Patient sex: M
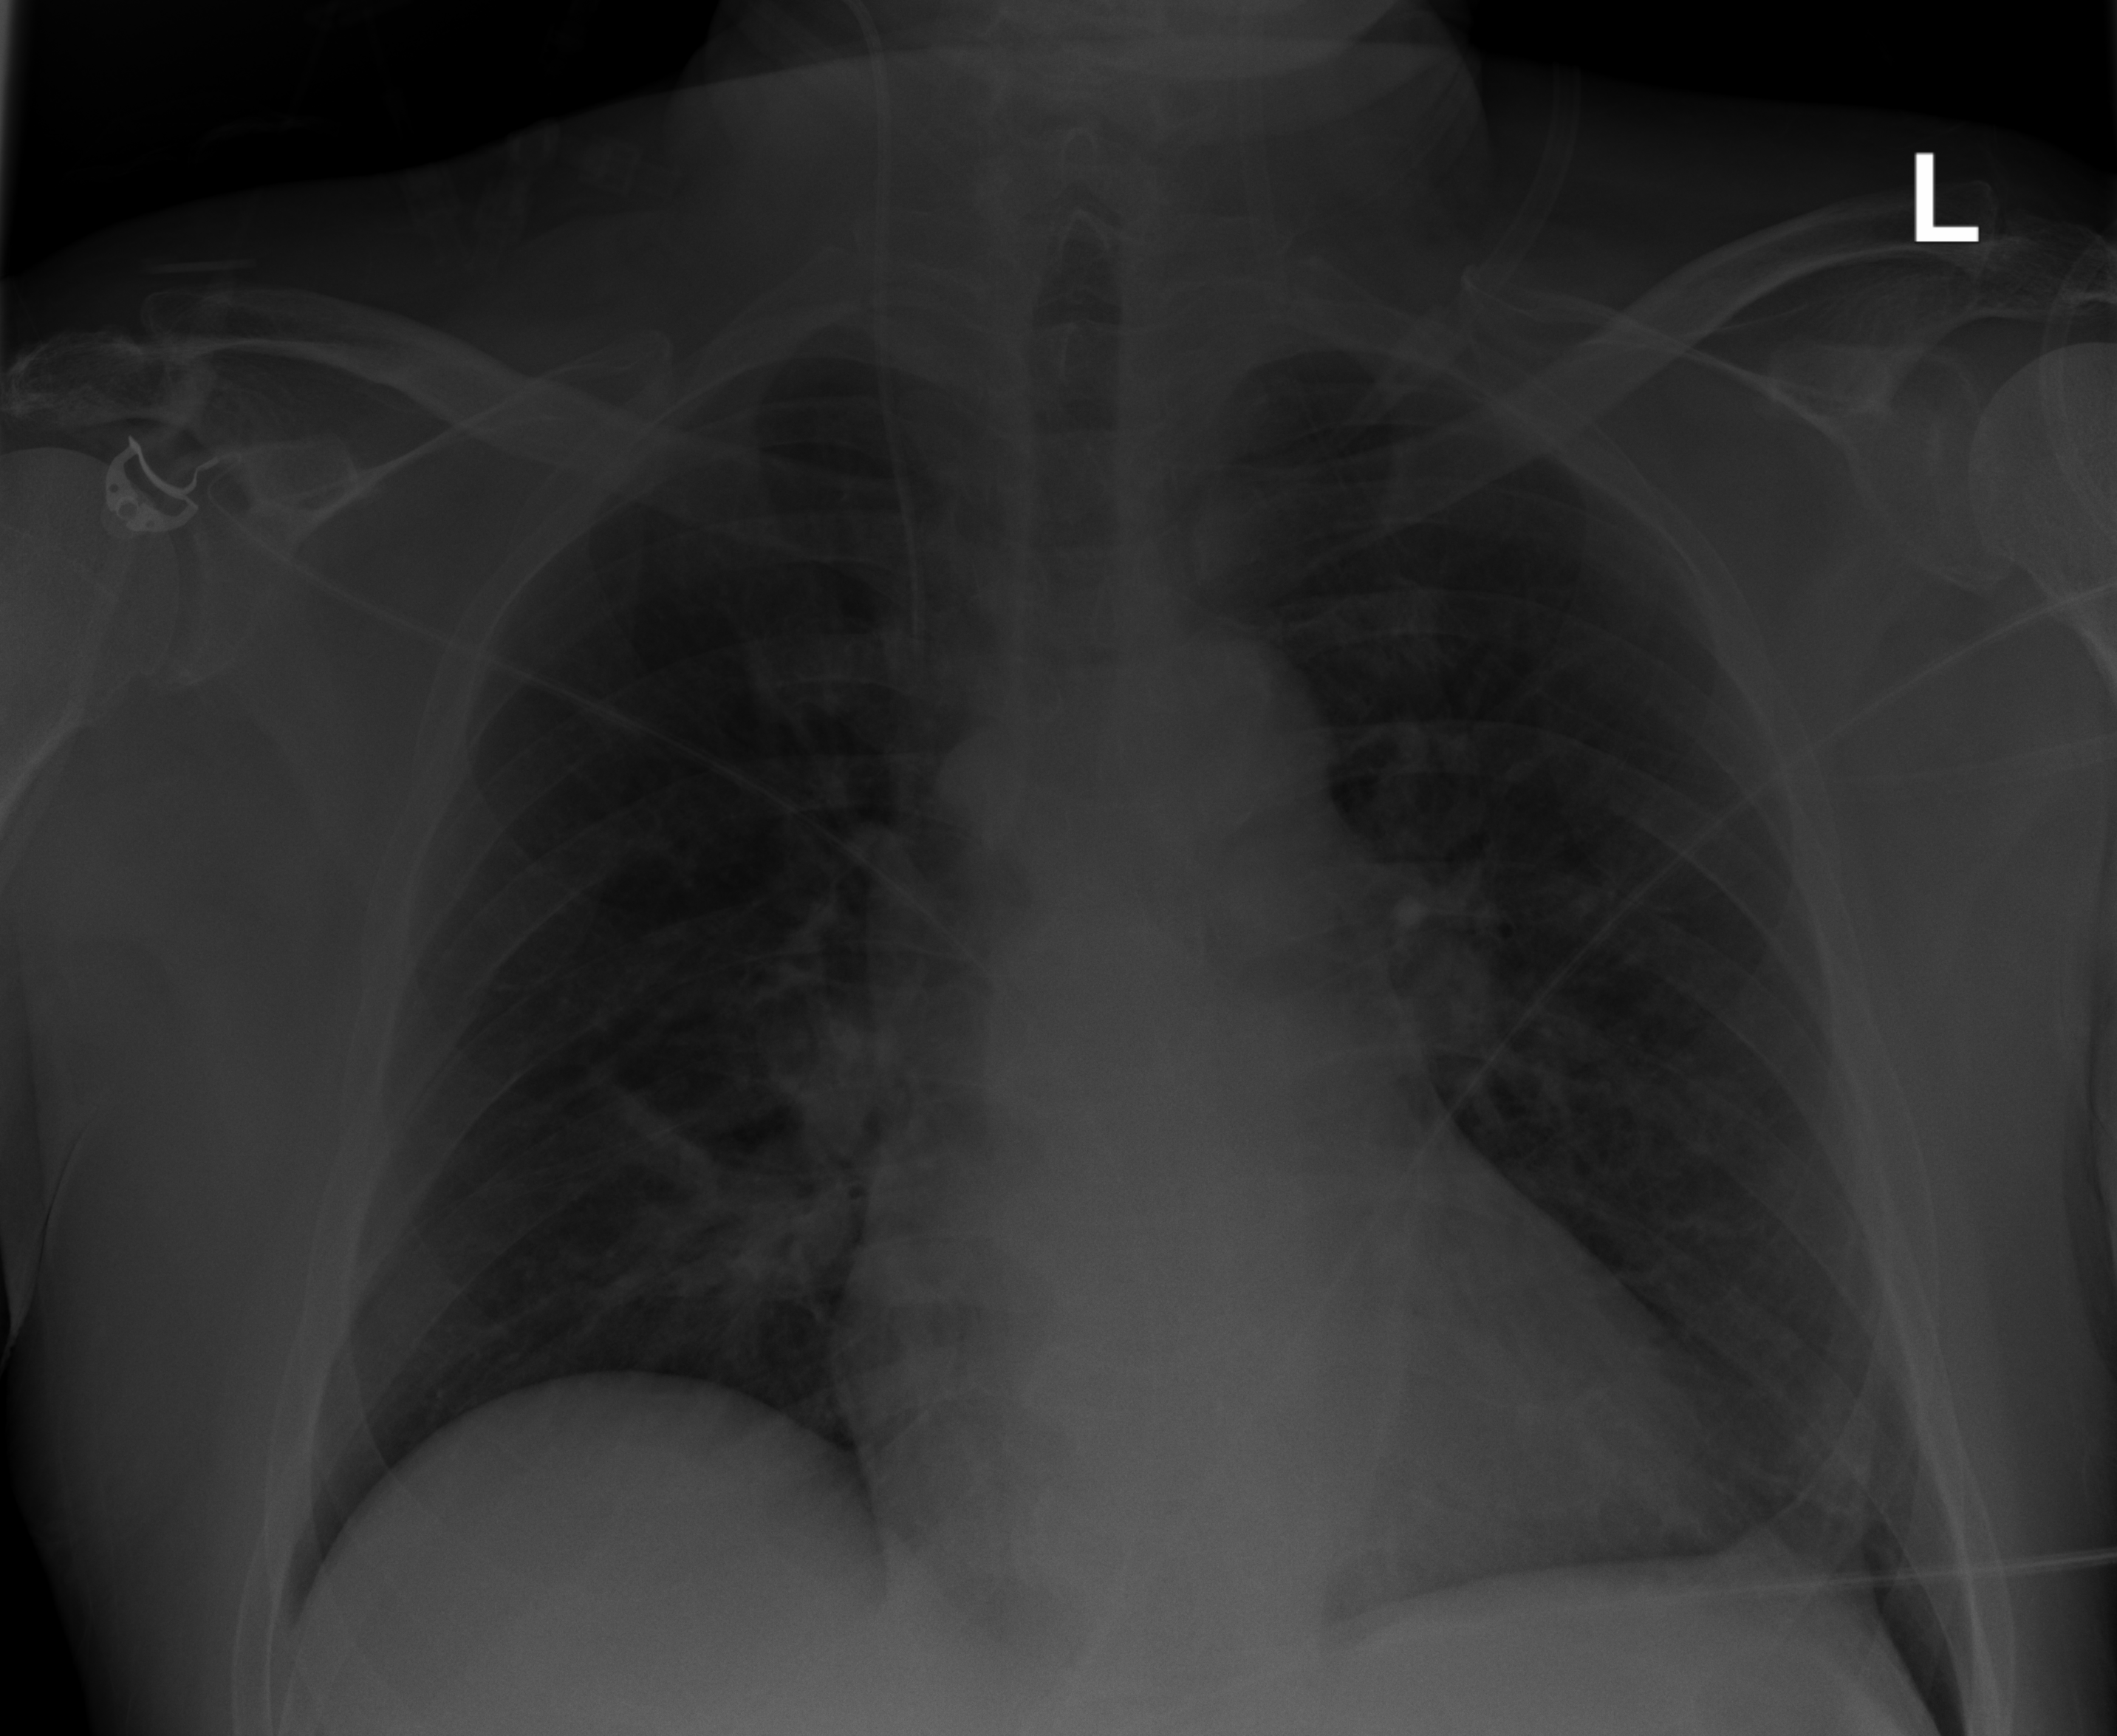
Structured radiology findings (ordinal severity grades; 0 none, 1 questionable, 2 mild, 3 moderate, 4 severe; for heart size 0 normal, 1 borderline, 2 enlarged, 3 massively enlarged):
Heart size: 0
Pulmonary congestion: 0
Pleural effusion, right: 0
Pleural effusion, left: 0
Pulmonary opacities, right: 1
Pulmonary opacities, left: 0
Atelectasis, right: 2
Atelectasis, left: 2